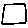
Label: square